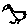
Label: bird